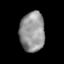
Tissue: skin
Cell type: Others
Senescence score: 0.2066
Nuclear area (px): 970
Mean DAPI intensity: 147.918